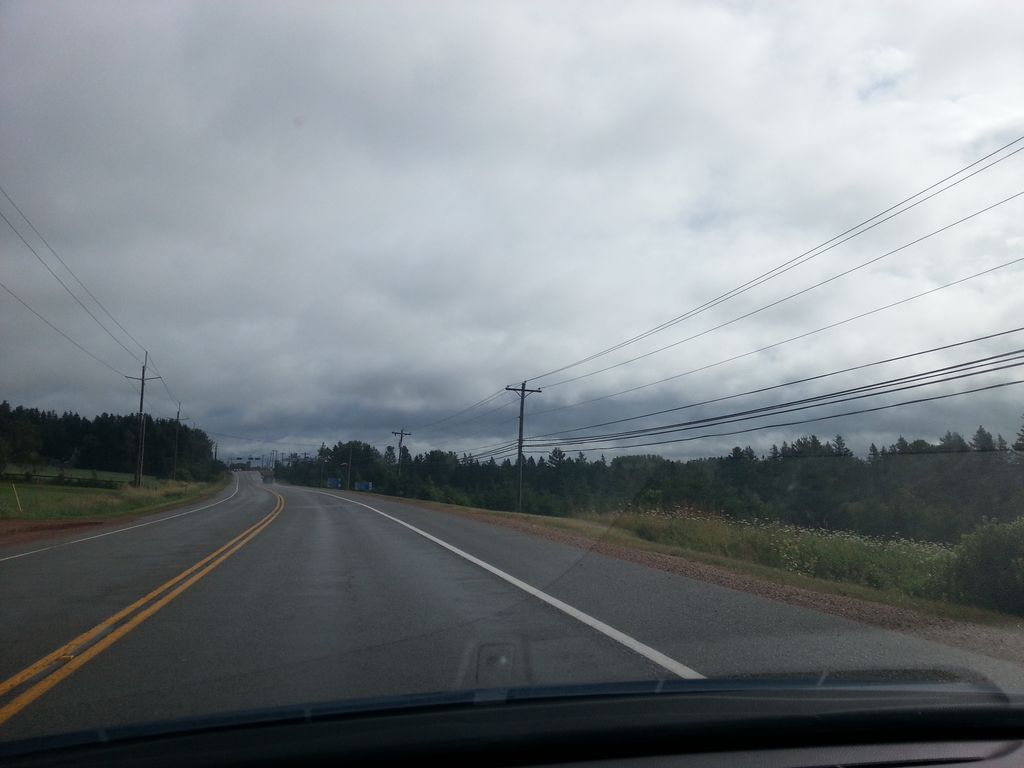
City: charlottetown